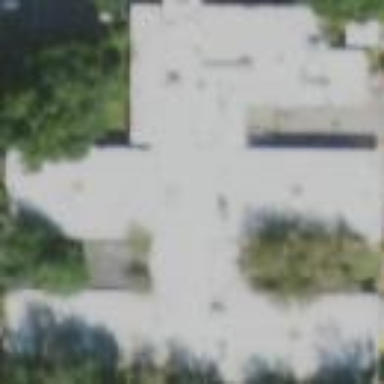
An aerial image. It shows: Nursing home building.